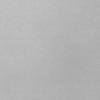
Atmospheric dust classification: dusty